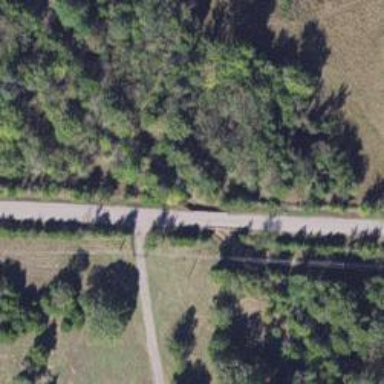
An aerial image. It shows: Residential road with bridge.